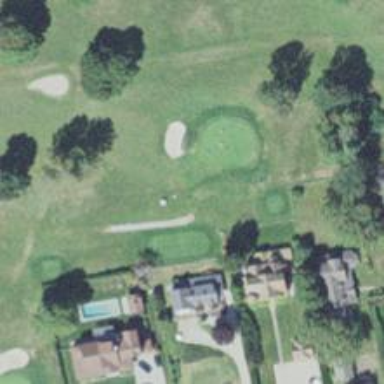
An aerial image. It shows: Path designated for golf carts.